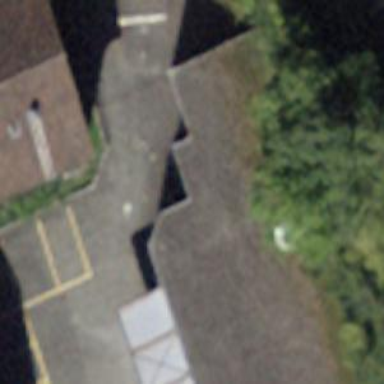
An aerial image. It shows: Building used as car repair shop.